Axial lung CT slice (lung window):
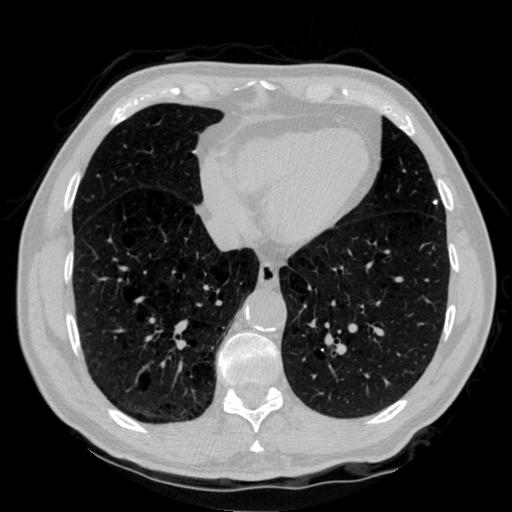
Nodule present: yes
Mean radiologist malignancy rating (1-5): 1